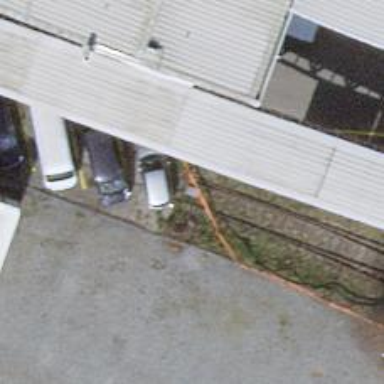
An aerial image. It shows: Railway switch.